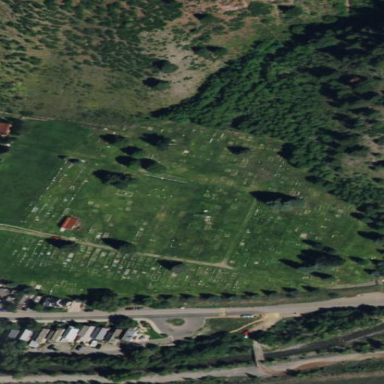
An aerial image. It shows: Grave yard.